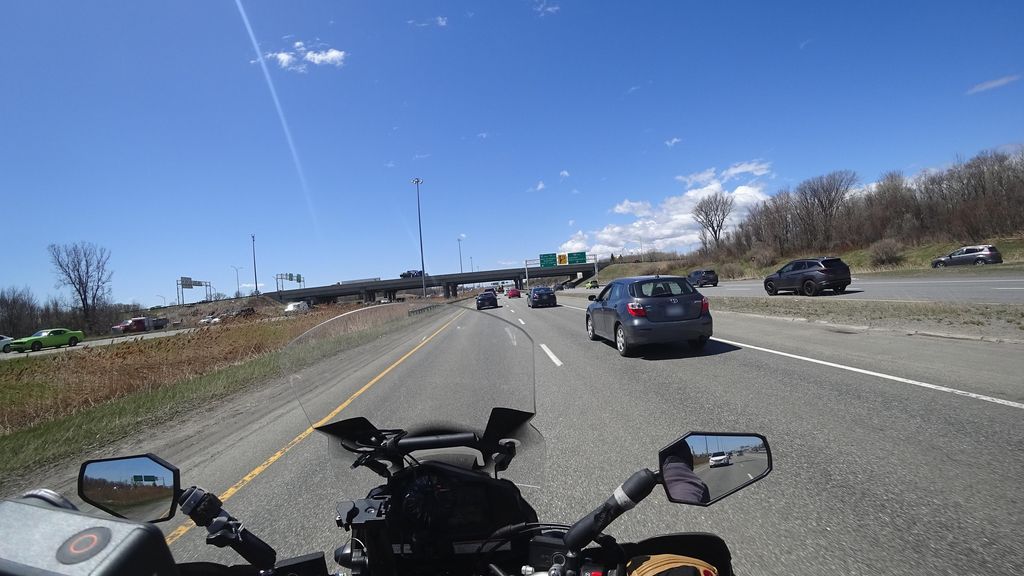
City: quebec_city